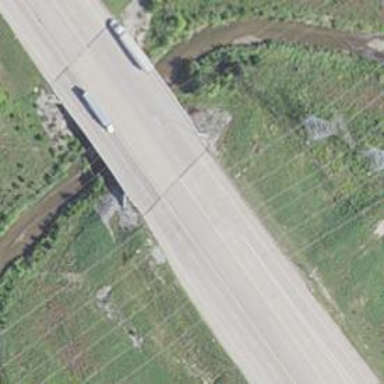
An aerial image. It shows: Primary highway expressway that includes bridge.